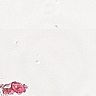
Metastatic tissue present: no